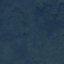
Label: Forest